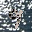
Label: 9